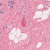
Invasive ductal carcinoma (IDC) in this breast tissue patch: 0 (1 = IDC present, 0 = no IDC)